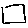
Label: square